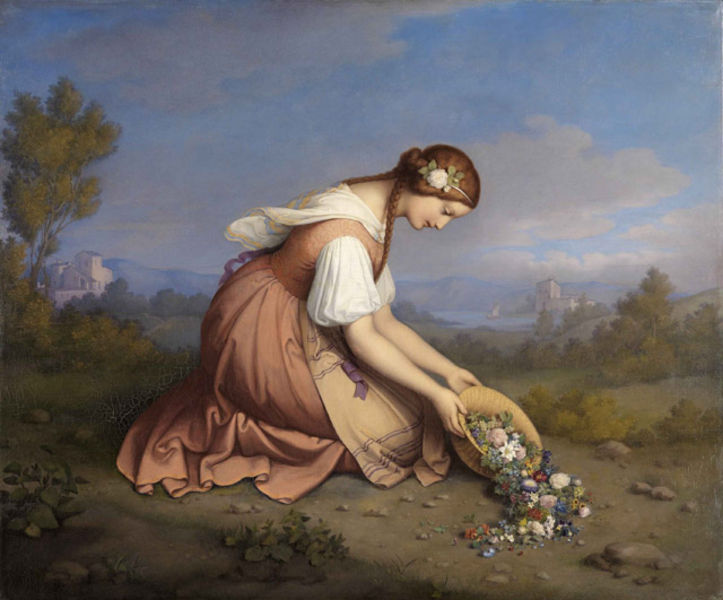
Titel: Kniendes Mädchen, einen Blumenkorb ausschüttend
Künstler: Marie Ellenrieder
Standort: Karlsruhe
Institution: Staatliche Kunsthalle Karlsruhe
Schlagwörter: baum, berg, blau, blätter, gemälde, himmel, meer, schatten, wasser, weiß, wolken, bäume, fluss, gelb, grün, landschaft, mädchen, sand, see, sitzen, stadt, ufer, blume, blumen, braun, bunt, frau, frisur, grau, haar, hintergrund, hut, kleid, orange, profil, schmuck, symbol, zeichnung, ausblick, blüten, dame, gebäude, gras, haus, rose, rot, schloss, tuch, weg, wiese, wolke, malerei, rock, schleife, symbolismus, bluse, falten, haarschmuck, schale, stein, steine, bild, füllhorn, portrait, öl, erde, horizont, häuser, hügel, natur, strauch, weite, busch, büsche, gebüsch, gewässer, kirche, sträucher, boden, figur, haare, lange haare, realismus, kind, klassizismus, pflanzen, haarreif, puffärmel, renaissance, rosa, wald, zart, boot, turm, überfluss, pflücken, schürze, farbig, klar, schiff, segel, segelboot, sommer, hocke, italien, ort, zöpfe, bäuerin, sammeln, berge, gebirge, dorf, lila, landschaftsmalerei, hof, haarband, romantik, ölgemälde, zopf, streifen, korb, quaste, faltenwurf, junge frau, rüschen, knie, nazarener, sein, frühling, bauer, panorama, rothaarig, gefäß, burg, palast, alpen, geld, draußen, jugend, schönheit, hocken, knien, staub, allegorie, kranz, ölmalerei, flora, rom, villa, rau, geflochten, knieend, kniend, blumenkranz, siedlung, gebückt, historismus, verblauung, jahreszeit, buam, blumenkorb, bauten, bund, mittelmeer, toskana, heroen, italia, neuzeit, raffael, lieblich, overbeck, kniet, heroismus, pflnazen, aschenputtel, blumenmädchen, ausschütten, schirze, 19. jahrhundert, 1890, gelb#, rot#, kneien, raffaeliten, laundschaft, blumeen, eberge, #korb, ausleeren, mädcvhen, siedlulng, hochgesteckt haar